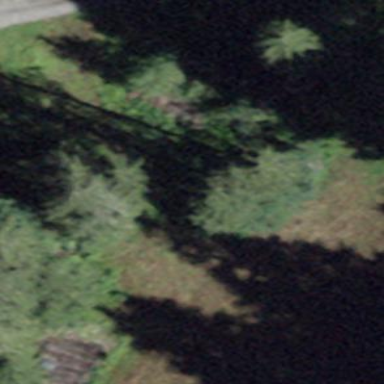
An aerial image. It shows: Forest area.